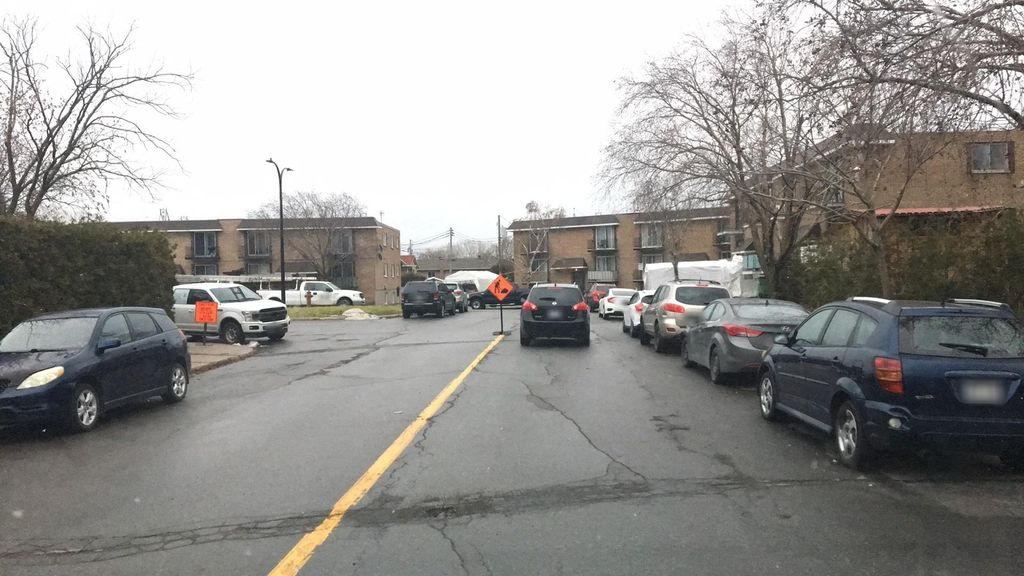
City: montreal